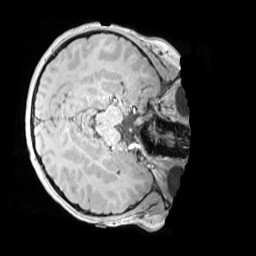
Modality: MP2RAGE
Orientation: axial
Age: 11
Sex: male
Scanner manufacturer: siemens
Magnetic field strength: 3 T
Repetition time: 4 s
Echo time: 0.00303 s